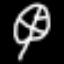
Label: leaf